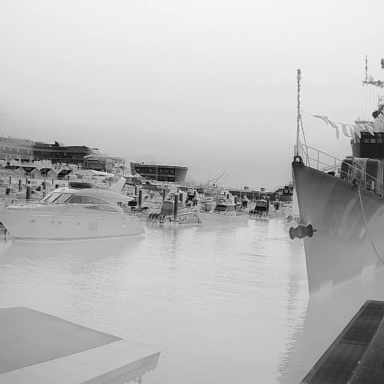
There are five canoes in the infrared image.